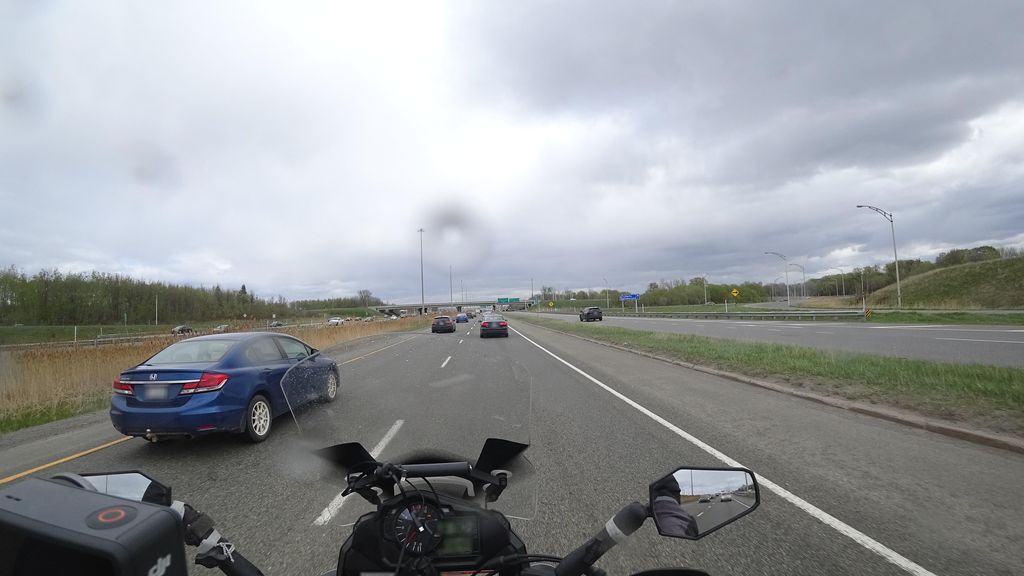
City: quebec_city